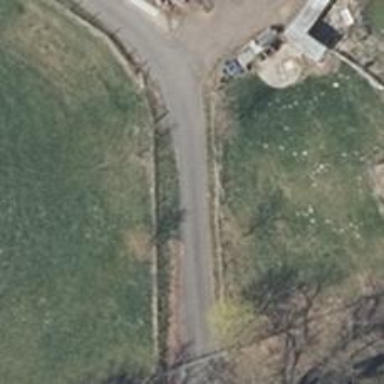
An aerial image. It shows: Driveway.